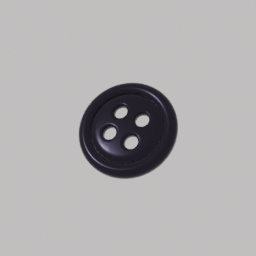
Label: people